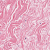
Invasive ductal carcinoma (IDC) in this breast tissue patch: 0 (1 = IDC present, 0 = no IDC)